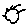
Label: sun